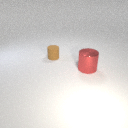
small brown rubber cylinder behind large red metal cylinder